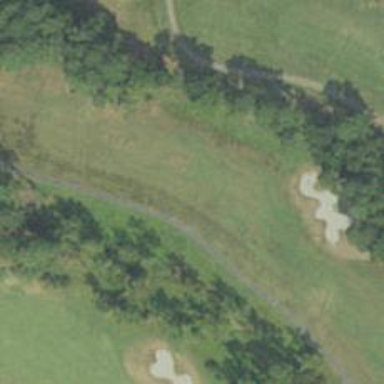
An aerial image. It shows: Golf hole.